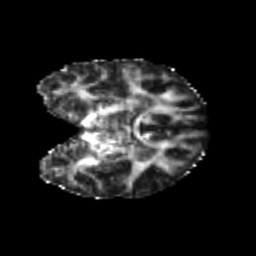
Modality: FA
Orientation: coronal
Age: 24
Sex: female
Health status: healthy
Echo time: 0.074 s